Interaction volume radius: 5 \u00c5
Interaction volume height: 20 \u00c5
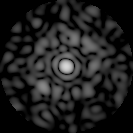
Disorder parameter: 0.7429